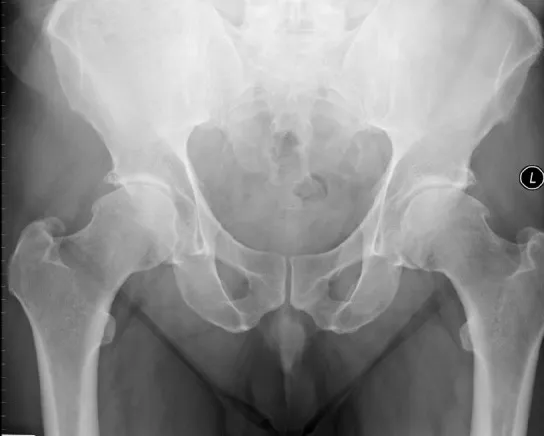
Anteroposterior x-ray of the pelvis with bilateral hip osteoarthritis.
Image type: radiology (x_ray)